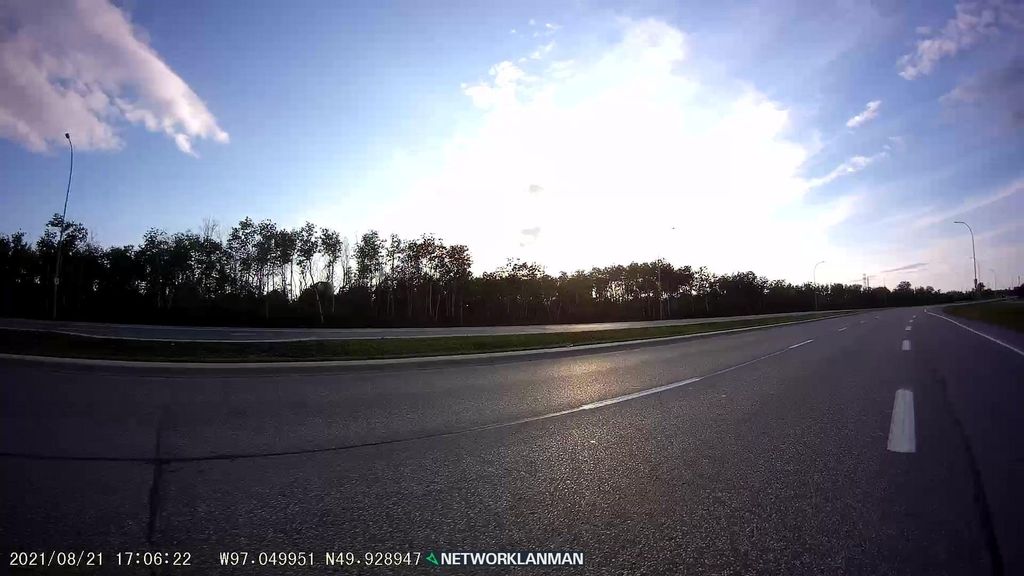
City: winnipeg